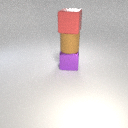
large purple metal cube below large red rubber cube